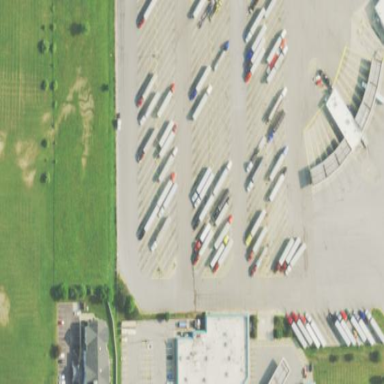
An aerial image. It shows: Retail area that includes truck stop.